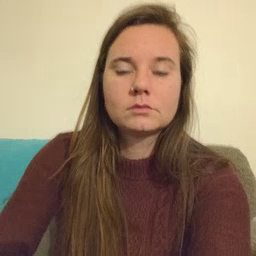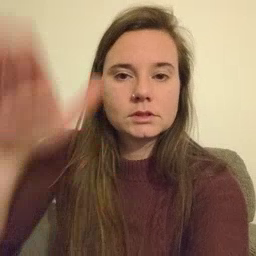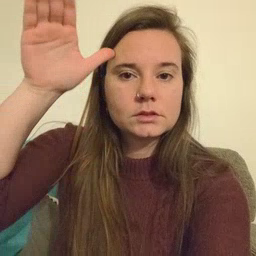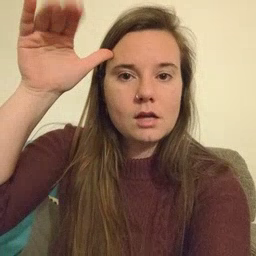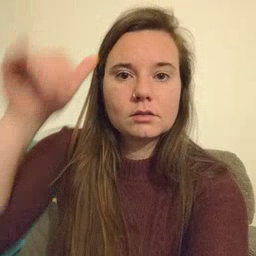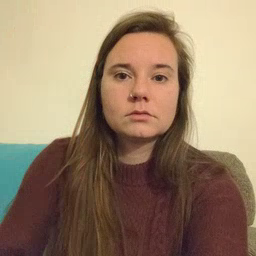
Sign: donkey